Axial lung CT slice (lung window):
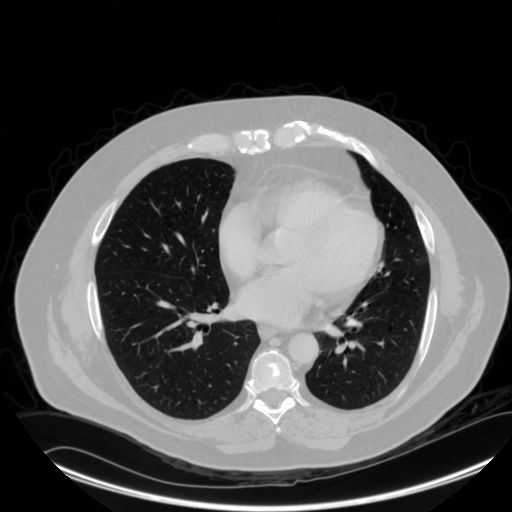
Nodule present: no